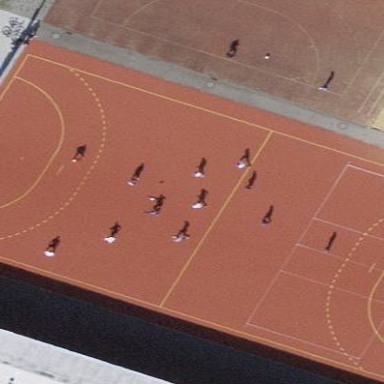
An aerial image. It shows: Tartan pitch designated for five-a-side sports on leisure land.